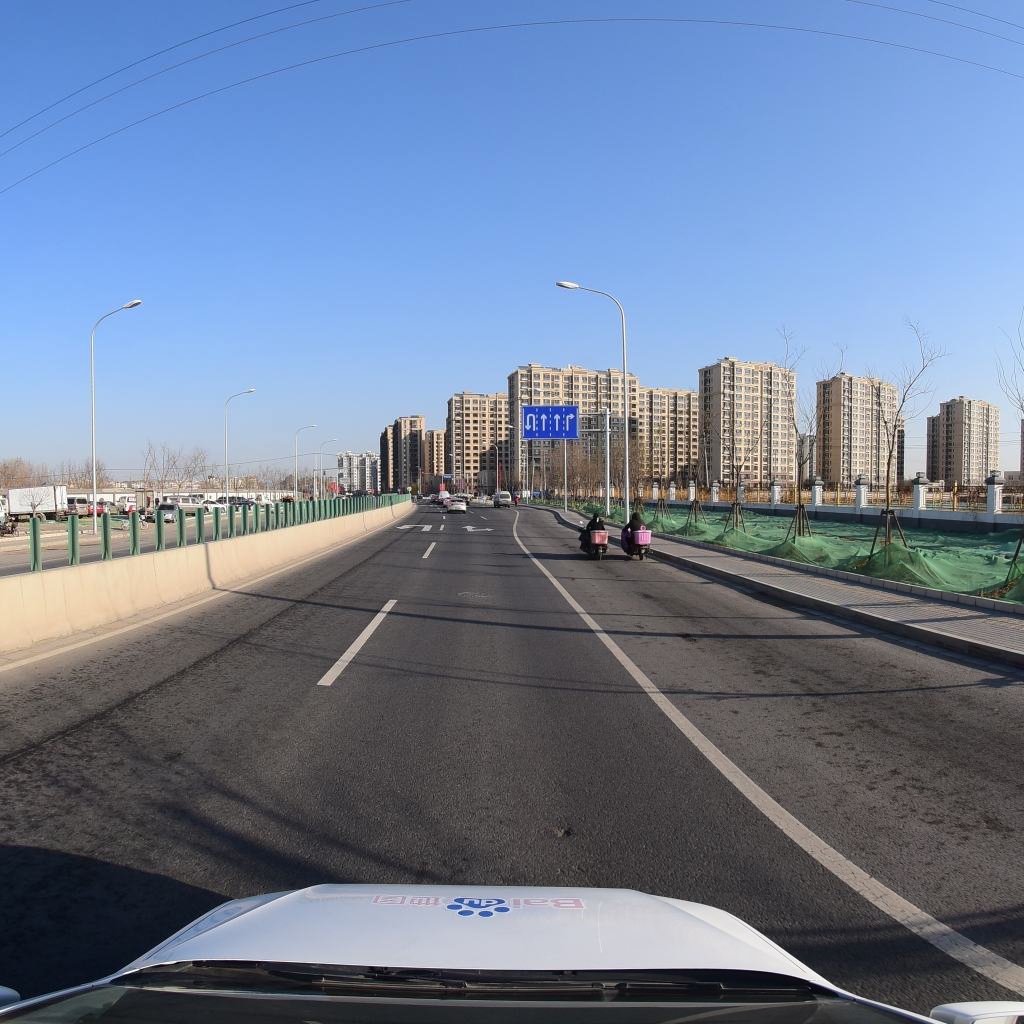
Region: Fengtai
Road damage annotations: manhole cover, pothole